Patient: sex F, age 39
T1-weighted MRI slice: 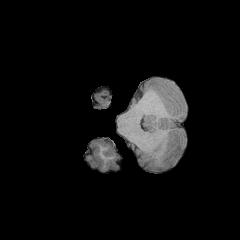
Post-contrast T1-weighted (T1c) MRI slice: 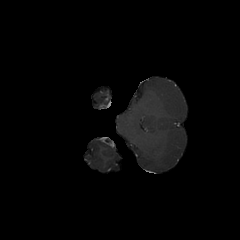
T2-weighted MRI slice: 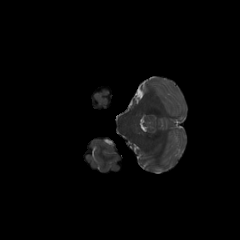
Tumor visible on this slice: no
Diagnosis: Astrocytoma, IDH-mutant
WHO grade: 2